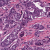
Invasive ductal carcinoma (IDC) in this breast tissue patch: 1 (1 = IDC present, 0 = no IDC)